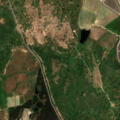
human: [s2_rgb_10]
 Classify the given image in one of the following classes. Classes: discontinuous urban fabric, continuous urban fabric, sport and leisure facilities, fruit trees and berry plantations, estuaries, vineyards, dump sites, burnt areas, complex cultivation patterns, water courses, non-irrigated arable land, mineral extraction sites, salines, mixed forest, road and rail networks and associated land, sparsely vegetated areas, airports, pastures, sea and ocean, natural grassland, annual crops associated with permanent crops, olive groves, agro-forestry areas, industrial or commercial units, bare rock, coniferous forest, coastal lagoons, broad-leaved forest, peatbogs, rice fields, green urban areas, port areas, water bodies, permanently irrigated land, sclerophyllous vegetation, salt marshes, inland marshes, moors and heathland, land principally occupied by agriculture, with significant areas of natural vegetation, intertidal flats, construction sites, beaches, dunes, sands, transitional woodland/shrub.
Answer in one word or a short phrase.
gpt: permanently irrigated land, rice fields, complex cultivation patterns, agro-forestry areas, broad-leaved forest